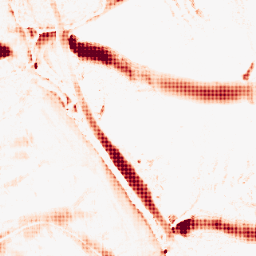
Category: morphological
Decomposition family: morphological_ellipse
Decomposition parameters: operation: opening
width: 30
height: 10
Upsampling method: sinc_hamming
Upsampling parameters: scale: 8
kernel_size: 8
Upsampling scale: 8